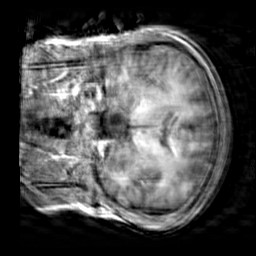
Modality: T1w
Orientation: coronal
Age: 19
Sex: male
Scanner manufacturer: siemens
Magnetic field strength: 3 T
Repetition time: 2.3 s
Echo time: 0.00303 s